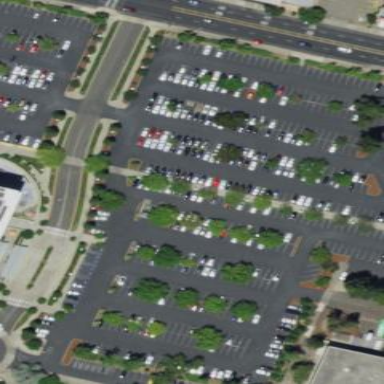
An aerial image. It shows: Parking area with surface.